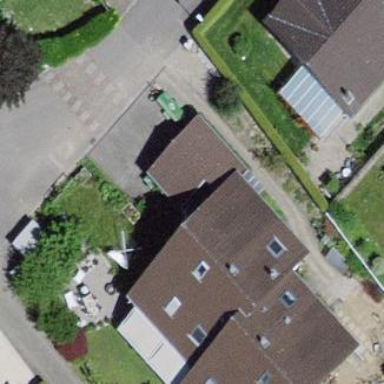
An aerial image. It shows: Group of garages.